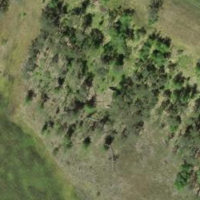
EUNIS habitat code: 43
Species observed at this site:
Ischnura elegans
Libellula depressa
Libellula quadrimaculata
Orthetrum cancellatum
Pyrrhosoma nymphula
Drosera rotundifolia
Calopteryx splendens
Vaccinium oxycoccos